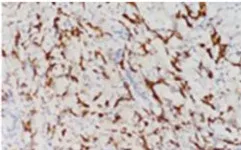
Pathological picture. Immunohistochemical Villin pathological image of left abdominal skin tissue taken on July 20, 2022.
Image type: pathology (immunostaining)